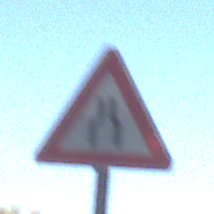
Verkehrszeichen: VerengteFahrbahn
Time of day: MorningAfternoon
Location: Outdoor (Nature)
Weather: Clear
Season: NotSpecified
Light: Natural